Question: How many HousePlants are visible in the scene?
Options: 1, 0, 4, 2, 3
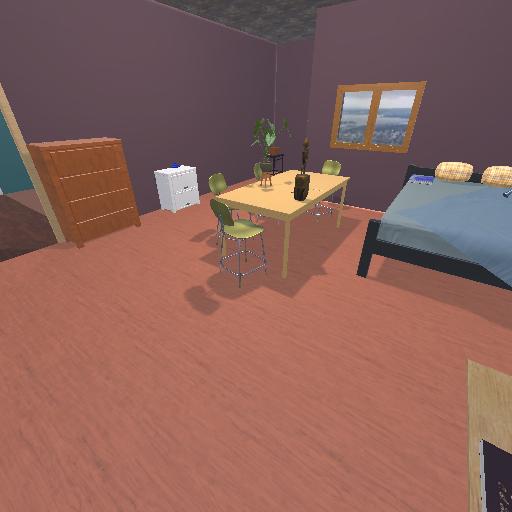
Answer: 1